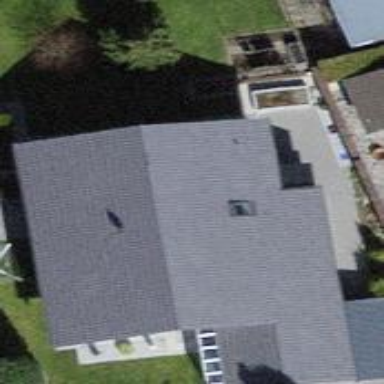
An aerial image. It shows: Building with tiled roof.